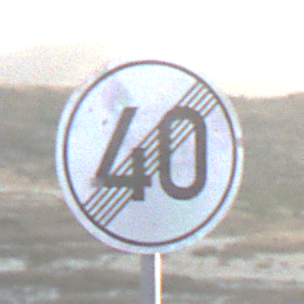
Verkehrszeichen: EndeGeschwindigkeit40
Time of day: SunriseSunset
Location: Outdoor (Nature)
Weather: PartlyCloudy
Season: NotSpecified
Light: Natural